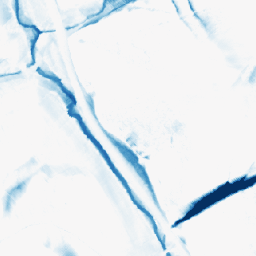
Category: morphological
Decomposition family: morphological_diamond
Decomposition parameters: operation: closing
radius: 15
Upsampling method: nearest
Upsampling parameters: scale: 4
Upsampling scale: 4